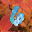
Label: 6